Interaction volume radius: 5 \u00c5
Interaction volume height: 35 \u00c5
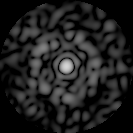
Disorder parameter: 0.8527